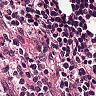
Metastatic tissue present: yes